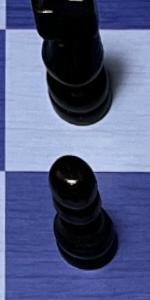
Label: Pawn_Black